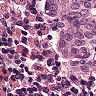
Metastatic tissue present: yes